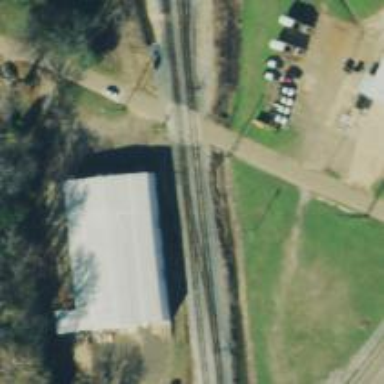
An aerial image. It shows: Railway siding with rails.